Question: I have an issue when I am trying to use predefined color sequence for the labels of my data. In detail, I am using the parameter 'c' of scatter plot for the labels of my data, and then 'cmap=ListedColormap(km_colors)' for coloring them according to my colors list.
However, it looks like the colormap decides for itself how to color the labeled data, for two classes that is if 'label=1' then it's colored black, which also belongs to my list of colors, and if 'label=0' then chooses the lightest(?) color of my color list. So, it does not obey to the order of the colors I set.
For example, in the code below you can see that even though 'km_colors[1]='cyan'', it chooses the black color for 'label=1'.
Thanks a lot for any help in advance.
'''
km_colors = ['green', 'cyan', 'brown', 'darkorange', 'purple', 'black']
fig, ax = plt.subplots(3,3, sharex='col',figsize = (10,8))
for i in range(len(data_list)):
for j in range(len(n_Enm_clusters)):
### c = [km_colors[int(l)] for k,l in enumerate(km_Enm_labels_list[i][j])]
data_PCA = ax[j,i].scatter(PCA_bold[i][:,0],
PCA_bold[i][:,1],
c=km_Enm_labels_list[i][j], s=15,
cmap = mcolors.ListedColormap(km_colors),
alpha = 0.5)
# produce a legend with the unique colors from the scatter
if i == len(data_list)-1:
legend1 = ax[j,i].legend(*data_PCA.legend_elements(),
loc="lower right", title="edge
classes", prop={'size': 6})
ax[j,i].add_artist(legend1)
plt.tight_layout()
plt.show()
'''
pca data]:

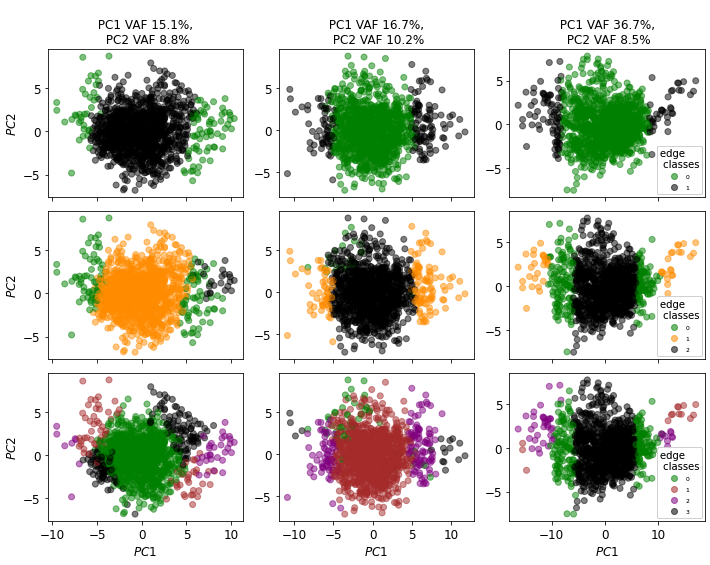
Answer: When an array is provided as an input to 'ListedColormap()', the colors in that list are NOT picked up serially. While I am not aware of the exact process, it usually spreads it between the colors. So, if there were 6 colors in the list and...
- - -
and so on...
To fix the colors to be chosen as per your list, you will need to restrict the 'km_colors' array to the number of colors required. Below is a sample scatter plot with random data created to show how this can be done. Note that I am restricting the colors picked up by the scatter plot using 'cmap = ListedColormap(km_colors[0:(i*3+j+1)])', which provides scatter plot with just the first (i*3 + j)
'''
from matplotlib.colors import ListedColormap
x = np.random.rand(100)
y = np.random.rand(100)
km_colors = ['green', 'cyan', 'brown', 'darkorange', 'purple', 'black']
fig, ax = plt.subplots(2,3, sharex='col',figsize = (10,8))
for i in range(2):
for j in range(3):
clr_col = np.random.randint(i*3+j+1, size=(100))
data_PCA = ax[i,j].scatter(x,y, s=55, c=clr_col,
cmap = ListedColormap(km_colors[0:(i*3+j+1)]),
alpha = 0.5)
print(i*3+j+1)
print(np.unique(clr_col))
print(km_colors[0:(i*3+j+1)])
plt.tight_layout()
plt.show()
'''
<URL>